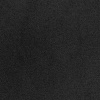
Atmospheric dust classification: dusty